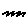
Label: zigzag